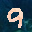
Label: 9